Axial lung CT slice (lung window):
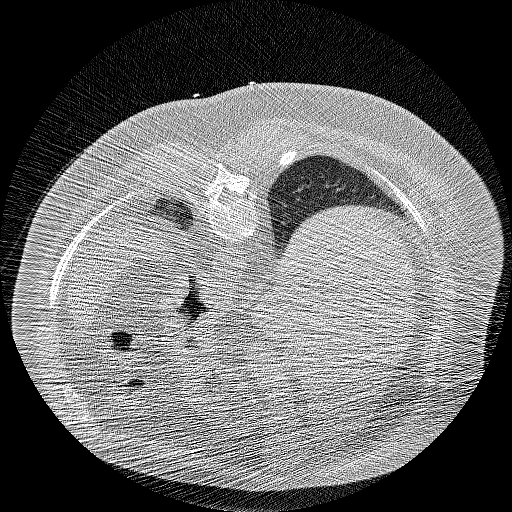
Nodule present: no